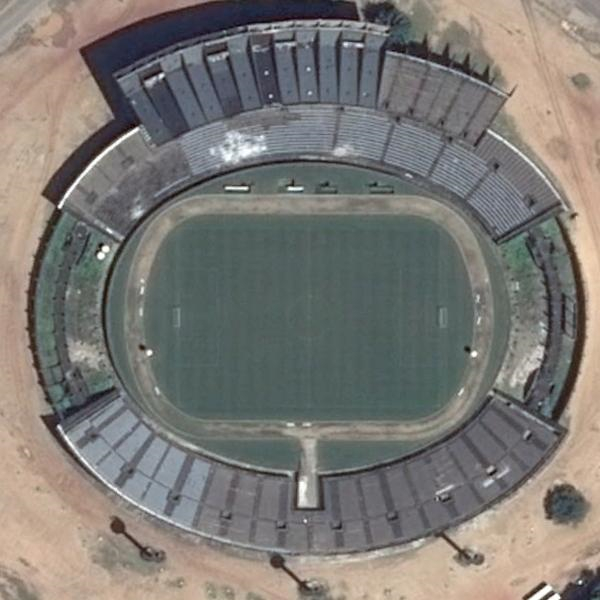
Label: Stadium